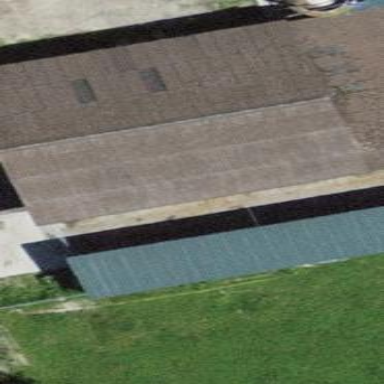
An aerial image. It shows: Barn.